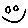
Label: smiley face